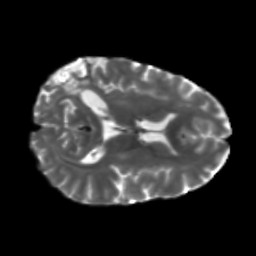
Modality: T2w
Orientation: axial
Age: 39
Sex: female
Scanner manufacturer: siemens
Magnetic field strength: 3 T
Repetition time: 5.25 s
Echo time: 0.08 s